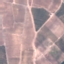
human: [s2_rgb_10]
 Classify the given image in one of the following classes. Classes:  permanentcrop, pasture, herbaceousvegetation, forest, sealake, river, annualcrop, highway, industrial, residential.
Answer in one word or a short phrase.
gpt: PermanentCrop